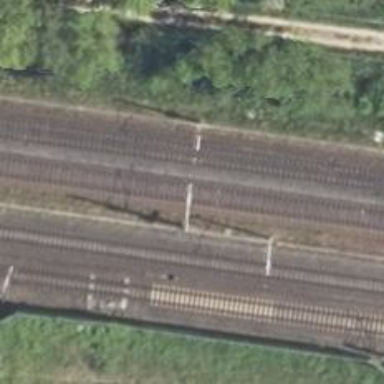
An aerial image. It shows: Milestone along the railway track with catenary mast.